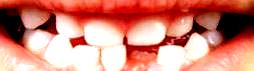
Condition: hypodontia